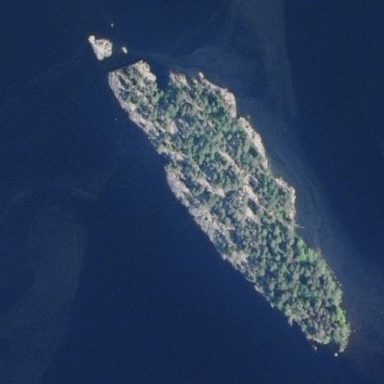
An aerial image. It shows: Island covered with woodland.